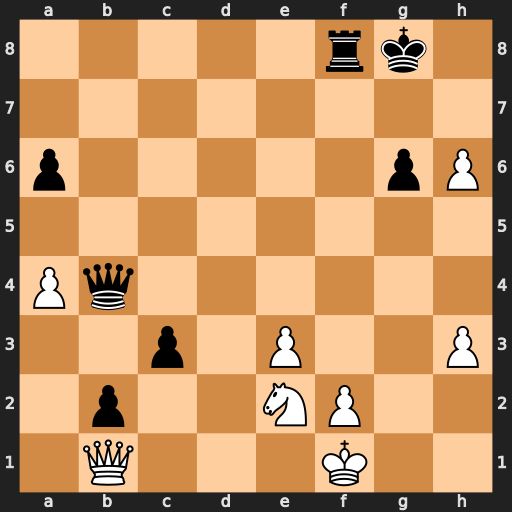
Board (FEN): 5rk1/8/p5pP/8/Pq6/2p1P2P/1p2NP2/1Q3K2
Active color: w
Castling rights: -
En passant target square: -
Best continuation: Qxg6+ Kh8 Qg7#